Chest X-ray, PA view. Patient: 48 years old, sex F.
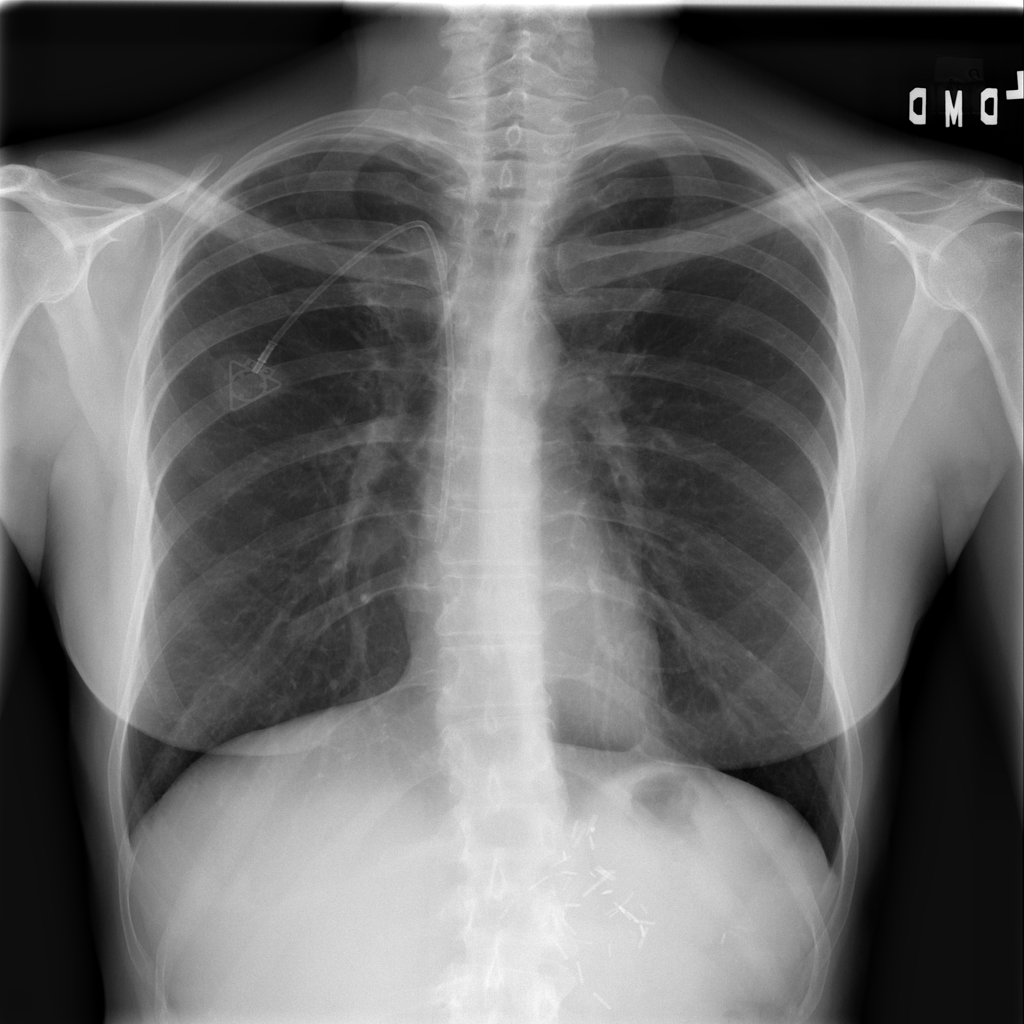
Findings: No Finding